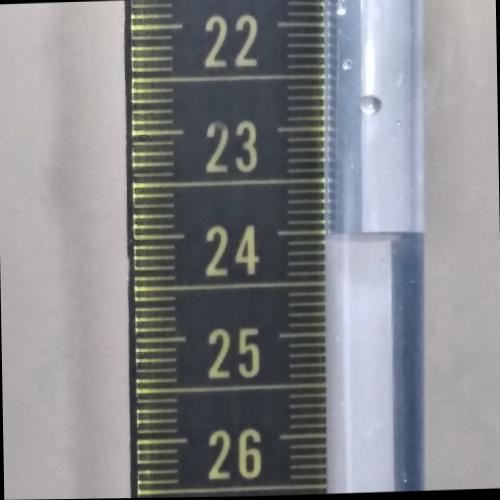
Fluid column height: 24.0 cm